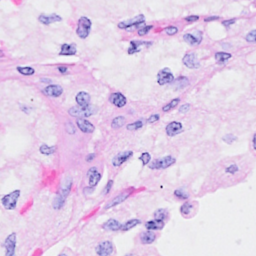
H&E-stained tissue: Breast